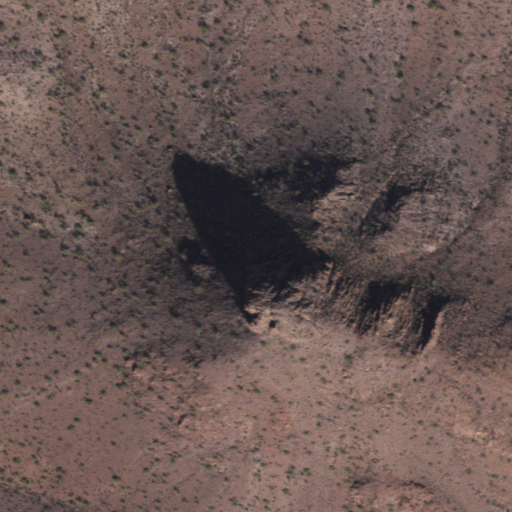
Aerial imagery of mountain in Arizona named Ninemile Peak containing shrub and open development